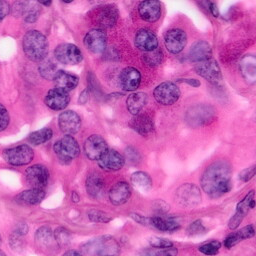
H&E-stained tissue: Pancreatic